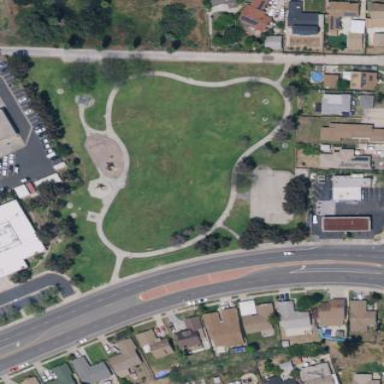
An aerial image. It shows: Park.